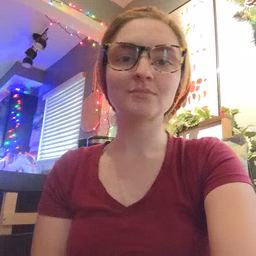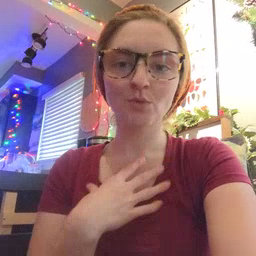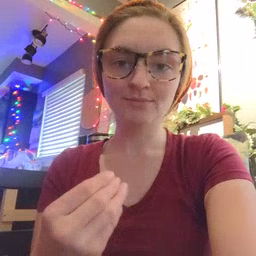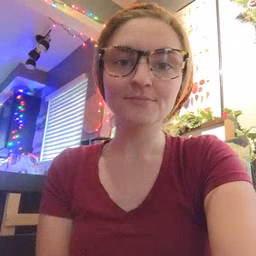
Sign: white